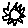
Label: sun